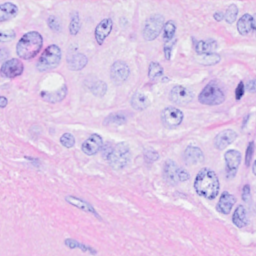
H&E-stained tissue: Breast